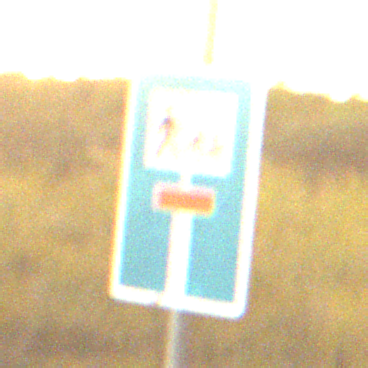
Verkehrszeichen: SackgasseRadverkehrFussgaengerDurchlaessig
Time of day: Night
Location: Outdoor (Nature)
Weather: Clear
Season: NotSpecified
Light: Natural